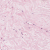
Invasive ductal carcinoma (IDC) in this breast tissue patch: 0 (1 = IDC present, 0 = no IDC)